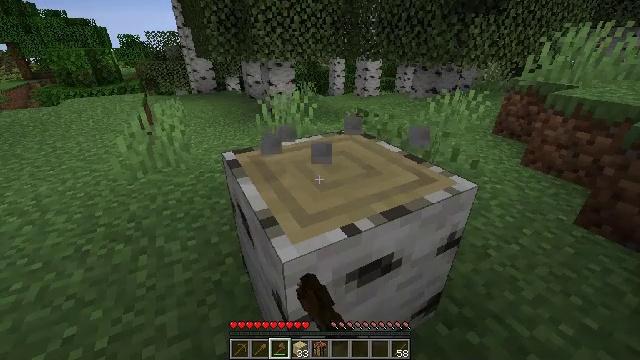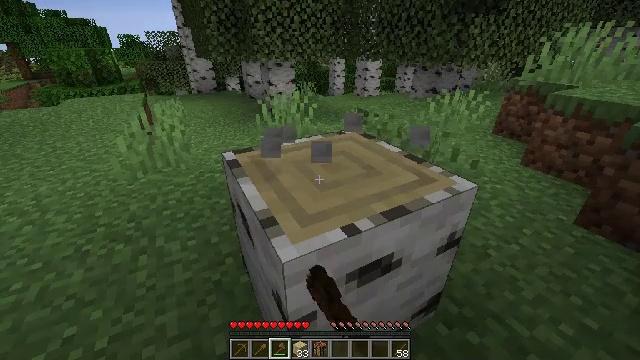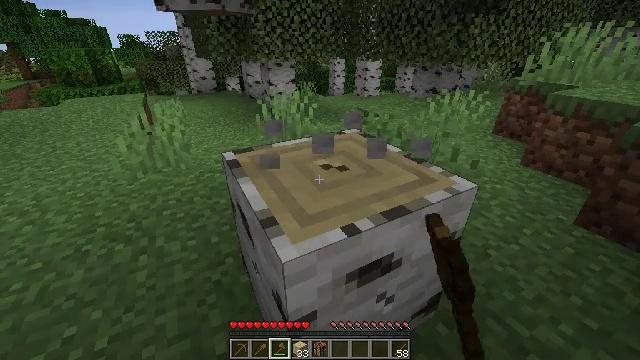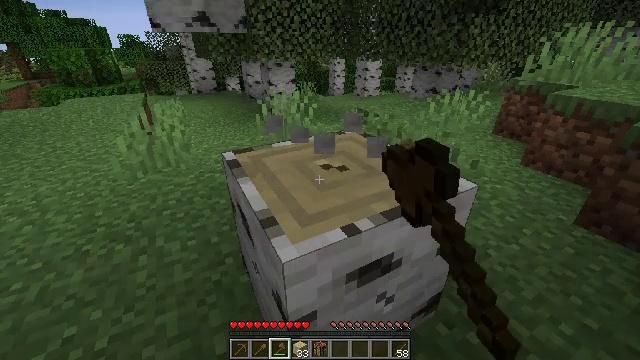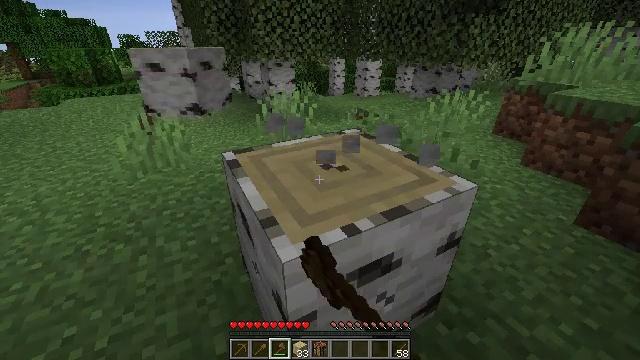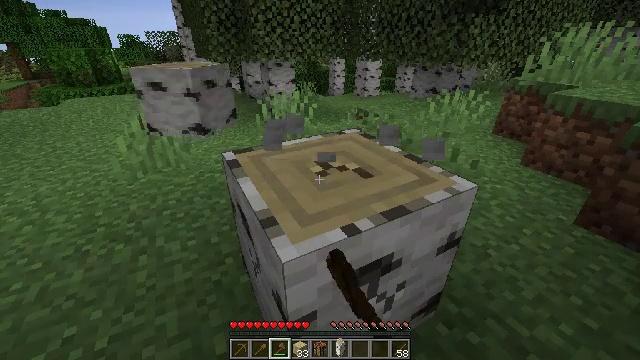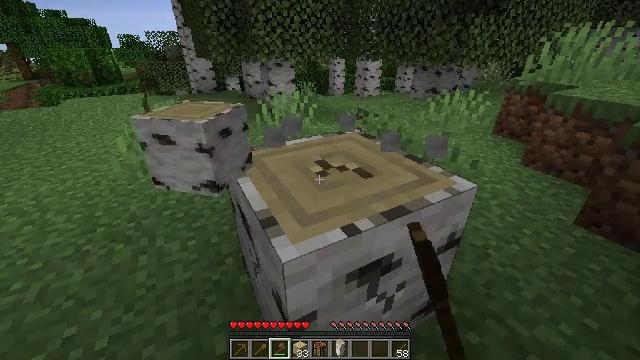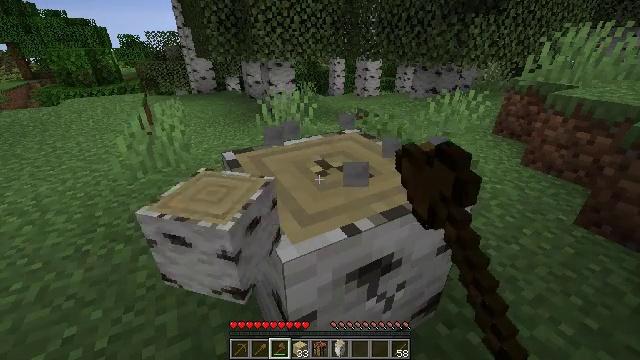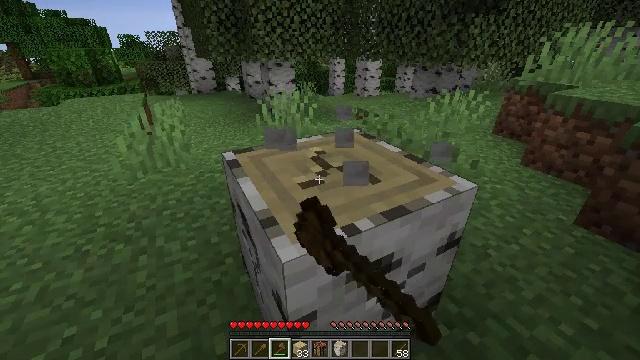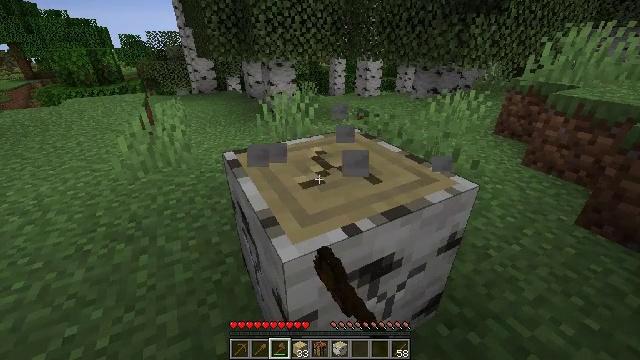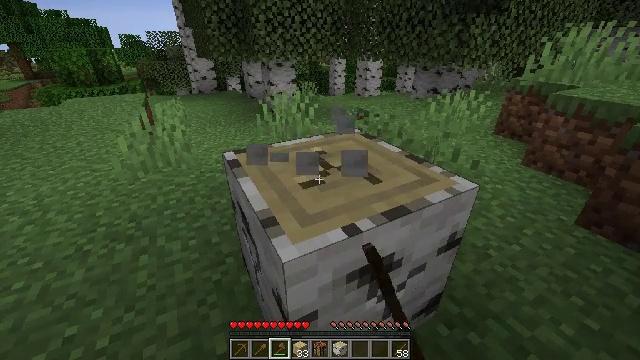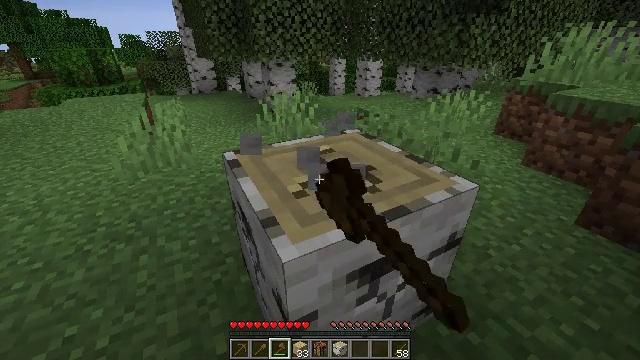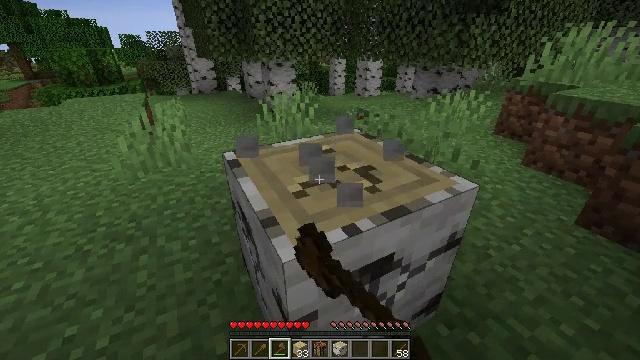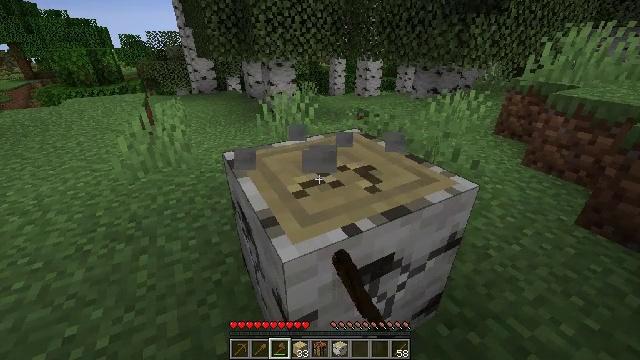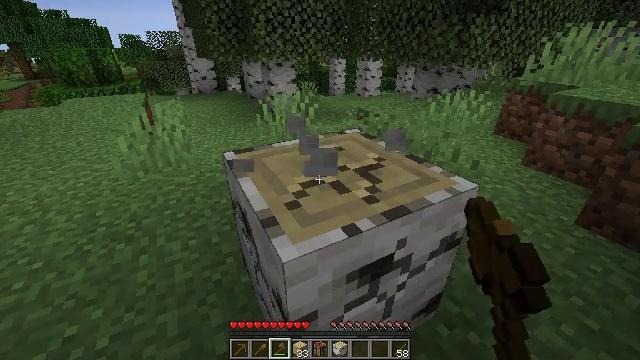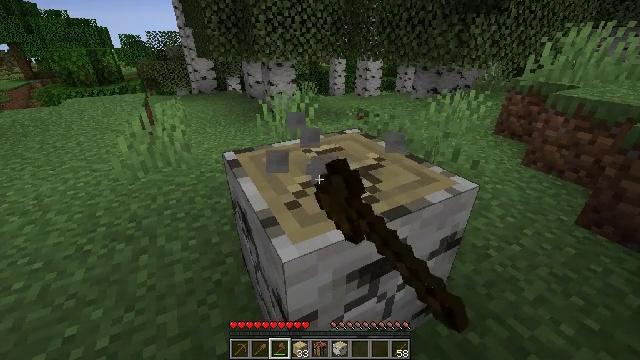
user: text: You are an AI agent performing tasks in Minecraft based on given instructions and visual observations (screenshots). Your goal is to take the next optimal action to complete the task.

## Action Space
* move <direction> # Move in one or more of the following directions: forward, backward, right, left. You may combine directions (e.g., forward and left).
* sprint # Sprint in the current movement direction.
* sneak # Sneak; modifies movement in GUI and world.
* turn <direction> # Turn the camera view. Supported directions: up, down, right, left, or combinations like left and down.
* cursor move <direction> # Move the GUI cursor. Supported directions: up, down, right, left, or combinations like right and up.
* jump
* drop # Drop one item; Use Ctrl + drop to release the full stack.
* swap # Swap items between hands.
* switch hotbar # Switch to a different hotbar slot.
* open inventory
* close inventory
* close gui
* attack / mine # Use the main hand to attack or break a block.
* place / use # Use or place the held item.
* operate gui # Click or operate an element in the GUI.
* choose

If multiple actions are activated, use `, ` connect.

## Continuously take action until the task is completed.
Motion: motion action
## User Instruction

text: Break the birch log in the forest.
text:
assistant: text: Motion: attack / mine
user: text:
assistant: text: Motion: attack / mine
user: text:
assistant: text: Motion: attack / mine
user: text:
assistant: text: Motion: attack / mine
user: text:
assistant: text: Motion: attack / mine
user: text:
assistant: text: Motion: attack / mine
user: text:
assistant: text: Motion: attack / mine
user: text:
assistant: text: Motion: attack / mine
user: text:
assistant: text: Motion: attack / mine
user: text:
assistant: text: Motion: attack / mine
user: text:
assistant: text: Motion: attack / mine
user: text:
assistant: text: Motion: attack / mine
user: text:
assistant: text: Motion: attack / mine
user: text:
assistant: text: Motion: attack / mine
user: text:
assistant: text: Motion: attack / mine
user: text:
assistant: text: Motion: attack / mine
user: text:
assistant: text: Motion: attack / mine
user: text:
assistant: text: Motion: attack / mine
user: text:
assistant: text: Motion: attack / mine
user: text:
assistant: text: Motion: attack / mine
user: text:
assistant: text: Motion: attack / mine
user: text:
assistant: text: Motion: attack / mine
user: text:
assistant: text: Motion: attack / mine
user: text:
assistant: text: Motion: attack / mine
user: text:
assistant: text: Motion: attack / mine
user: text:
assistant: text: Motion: attack / mine
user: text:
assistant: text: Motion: attack / mine
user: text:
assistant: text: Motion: attack / mine
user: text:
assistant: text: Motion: attack / mine
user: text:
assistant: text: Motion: attack / mine